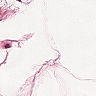
Metastatic tissue present: no